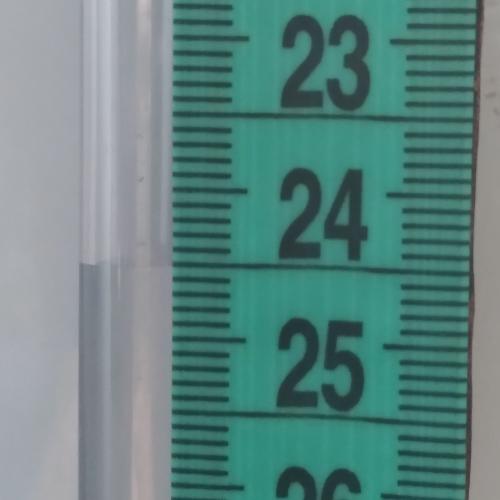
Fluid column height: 24.5 cm